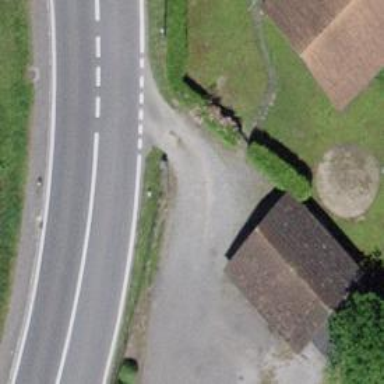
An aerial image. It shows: Garage.